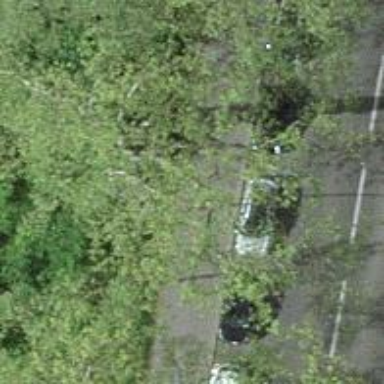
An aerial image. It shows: Tree-lined avenue.